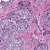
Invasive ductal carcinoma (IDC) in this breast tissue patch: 1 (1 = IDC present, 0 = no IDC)